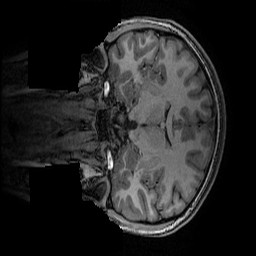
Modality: T1w
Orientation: coronal
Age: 17
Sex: female
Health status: ill
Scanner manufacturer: ge
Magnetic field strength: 3 T
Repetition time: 0.007664 s
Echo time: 0.00342 s